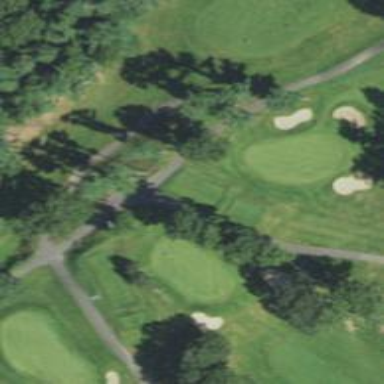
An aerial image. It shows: Golf tee.